Field crop: tomato
Growth stage: 2
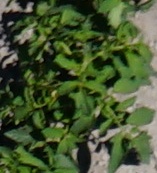
Species: tomato